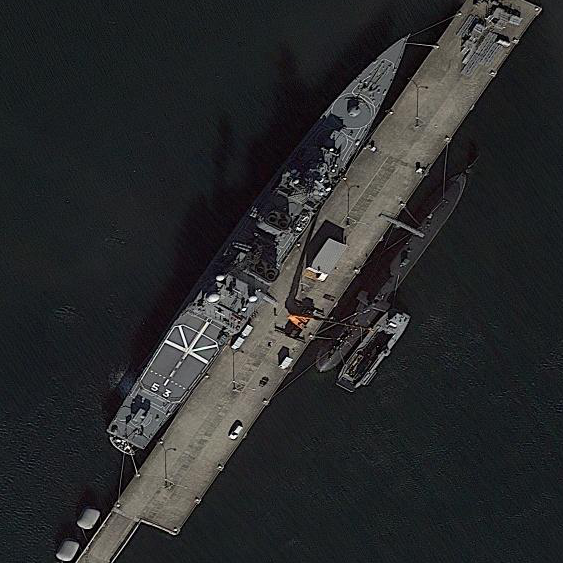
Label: Asagiri-class_destroyer